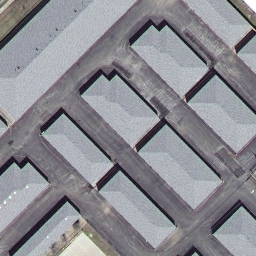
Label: buildings